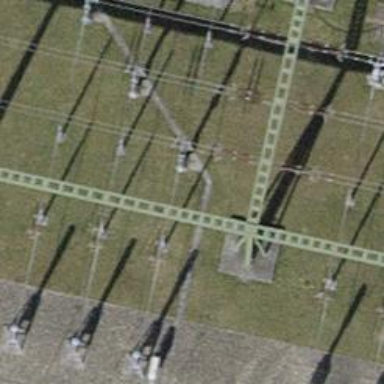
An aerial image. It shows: Bay where power lines run through.